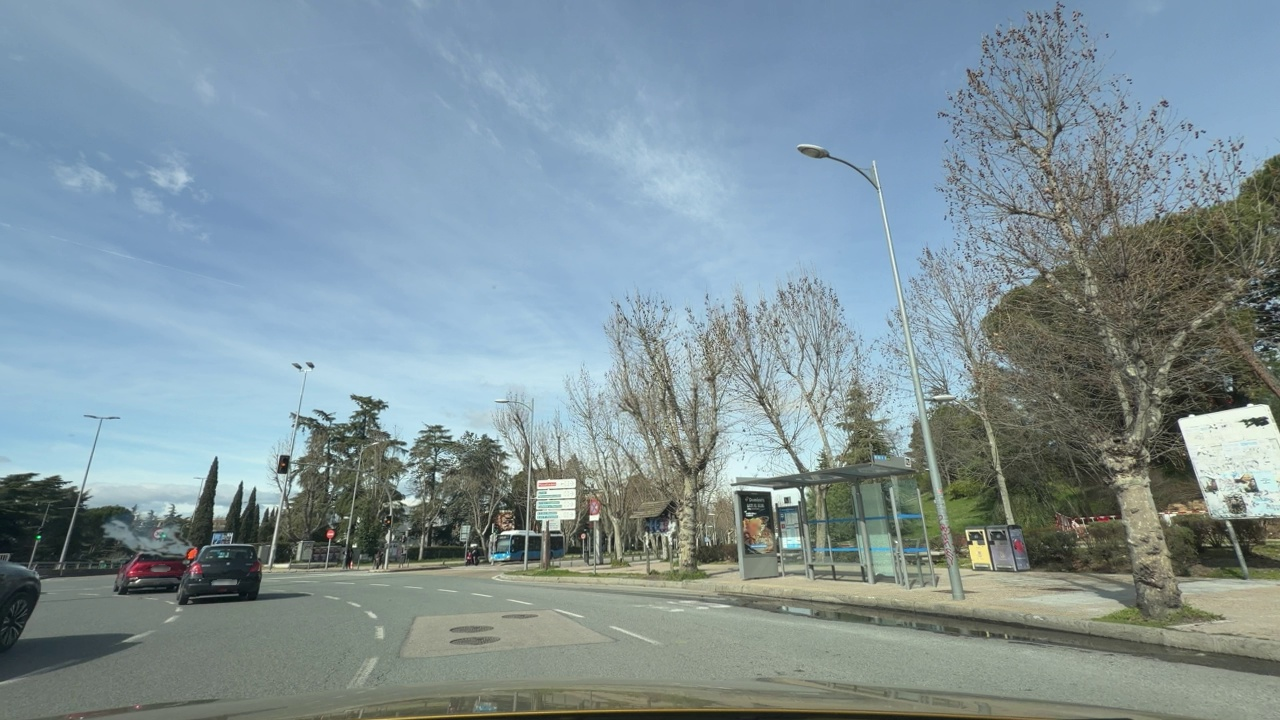
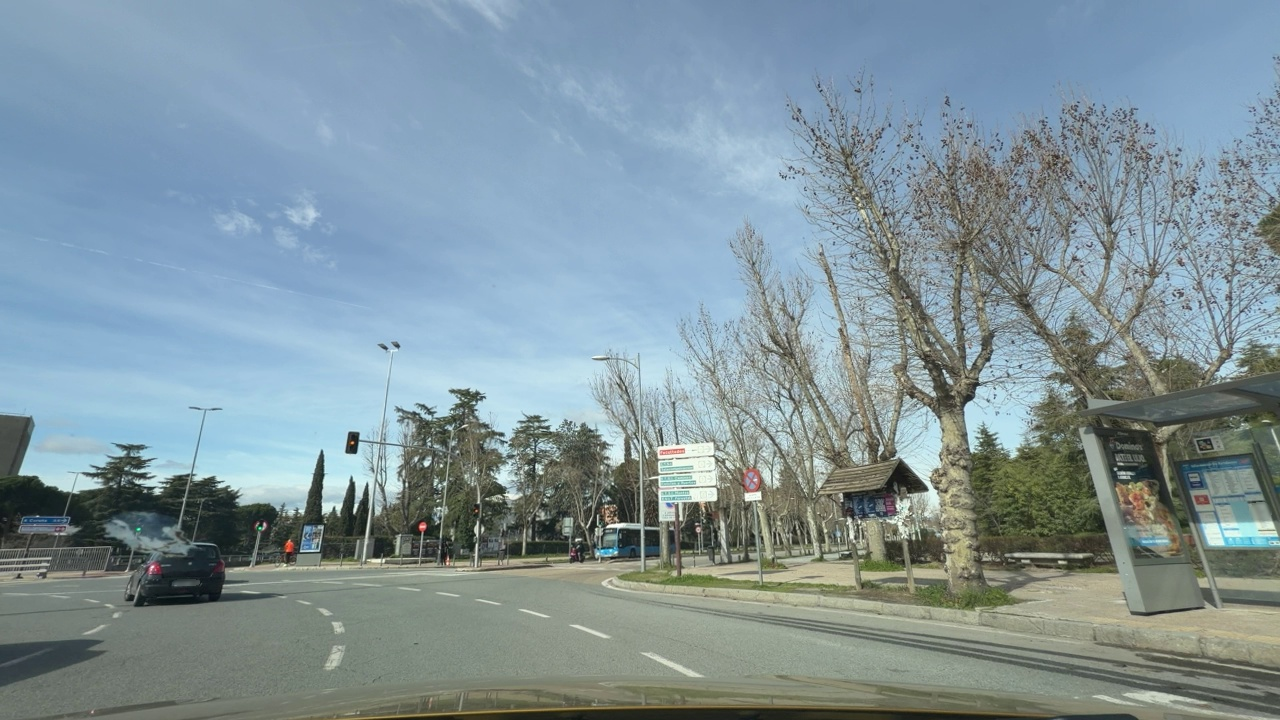
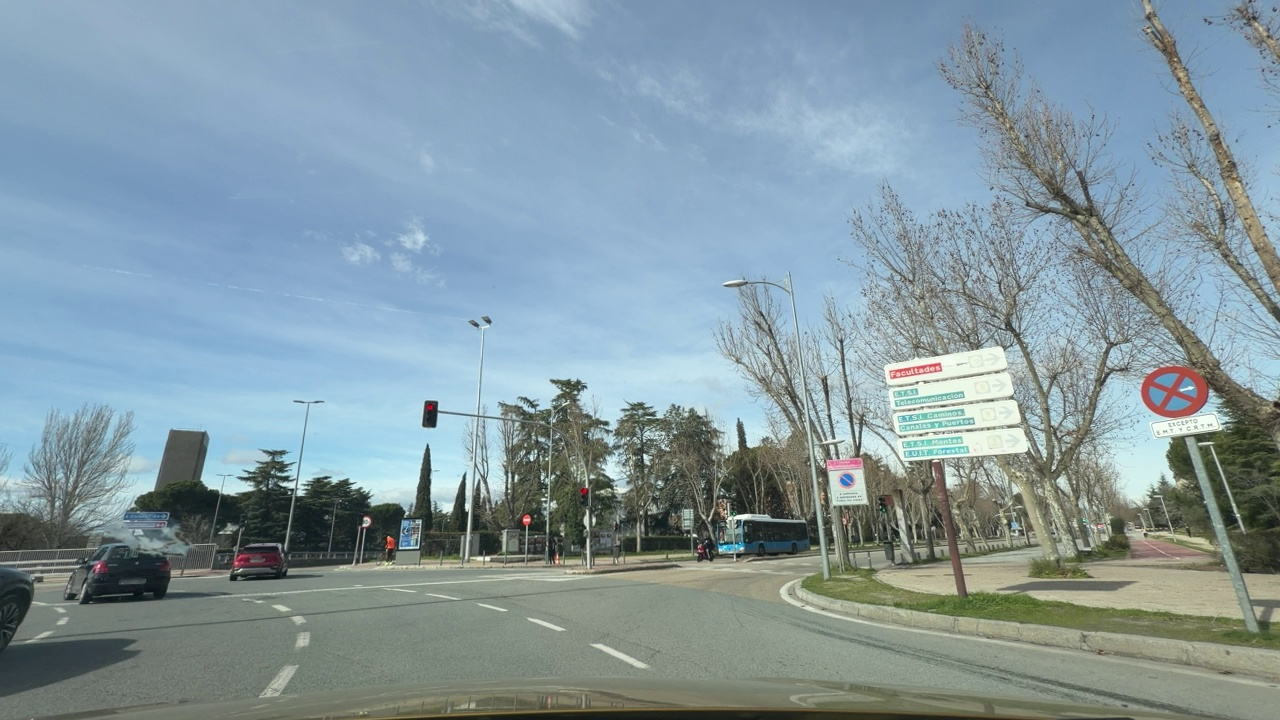
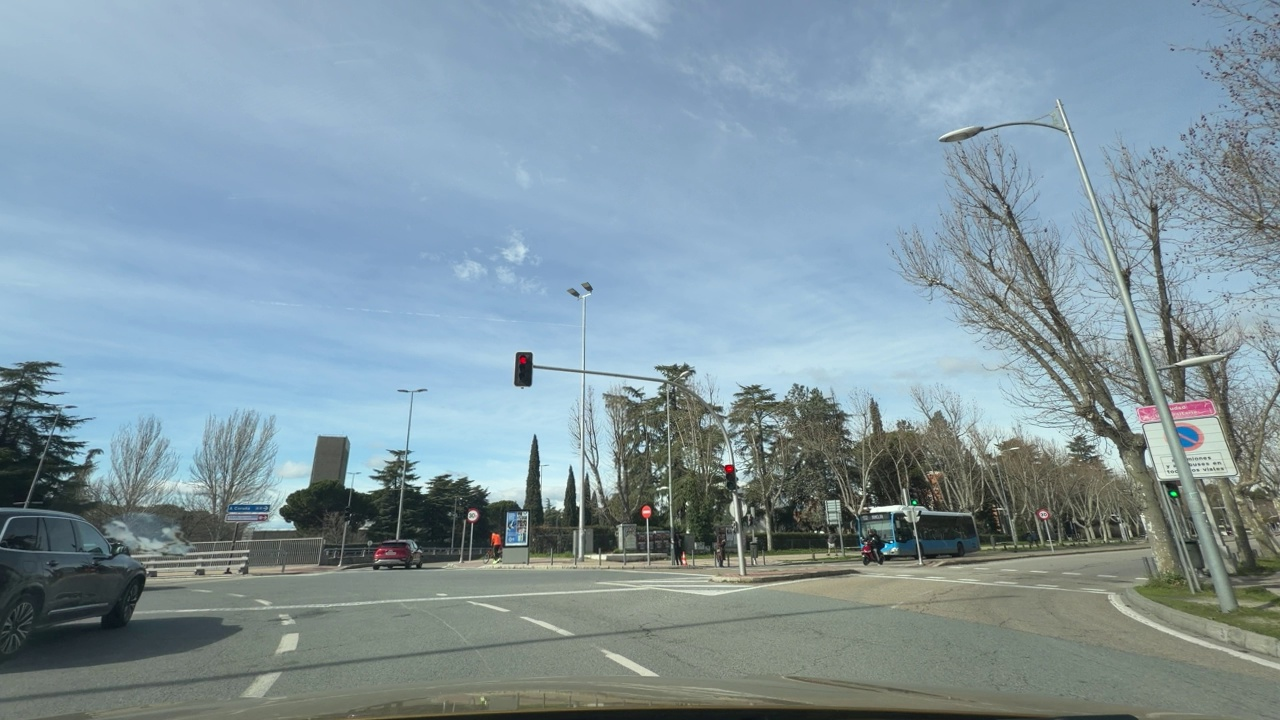
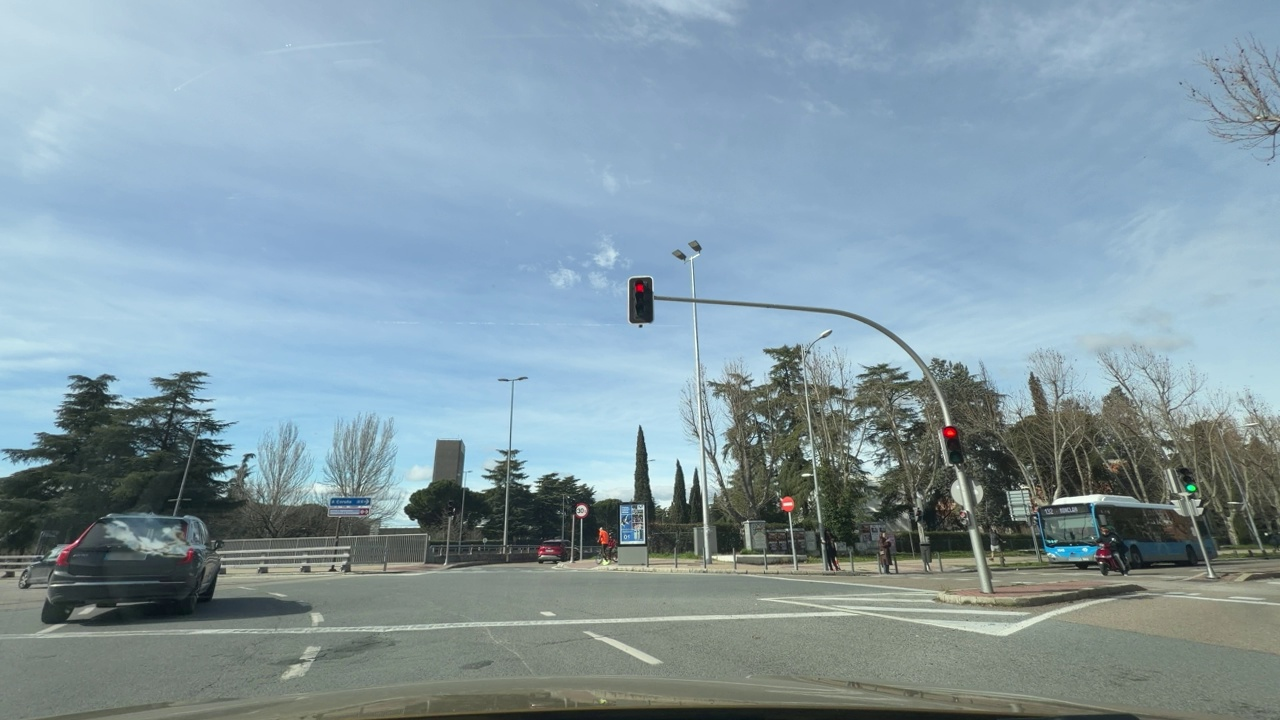
Situation: Traffic light
Question: Do you observe any red traffic light regulating the ego lane?
Answer: Yes
Reasoning: Traffic signals located within the roundabout are observed transitioning to red. There are two signals—one situated to the right of the roadway and another positioned overhead—both providing the same indication and signaling a red light for all lanes within the roundabout.

Situation: Traffic light
Question: What is the color of the traffic light regulating the ego lane?
Answer: Red
Reasoning: Traffic signals located within the roundabout are observed transitioning to red. There are two signals—one situated to the right of the roadway and another positioned overhead—both providing the same indication and signaling a red light for all lanes within the roundabout.

Situation: Traffic light
Question: Is the ego vehicle positioned in a dedicated right-turn lane before the traffic light?
Answer: No
Reasoning: Traffic signals located within the roundabout are observed transitioning to red. There are two signals—one situated to the right of the roadway and another positioned overhead—both providing the same indication and signaling a red light for all lanes within the roundabout.

Situation: Traffic light
Question: Is the ego vehicle positioned in a dedicated left-turn lane before the traffic light?
Answer: No
Reasoning: Traffic signals located within the roundabout are observed transitioning to red. There are two signals—one situated to the right of the roadway and another positioned overhead—both providing the same indication and signaling a red light for all lanes within the roundabout.

Situation: Traffic light
Question: Are multiple traffic lights regulating the ego direction of travel displaying different colors simultaneously?
Answer: No
Reasoning: Traffic signals located within the roundabout are observed transitioning to red. There are two signals—one situated to the right of the roadway and another positioned overhead—both providing the same indication and signaling a red light for all lanes within the roundabout.